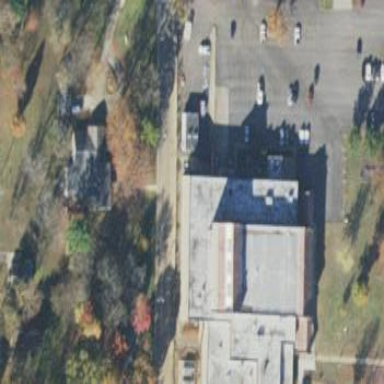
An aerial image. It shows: Theater building.